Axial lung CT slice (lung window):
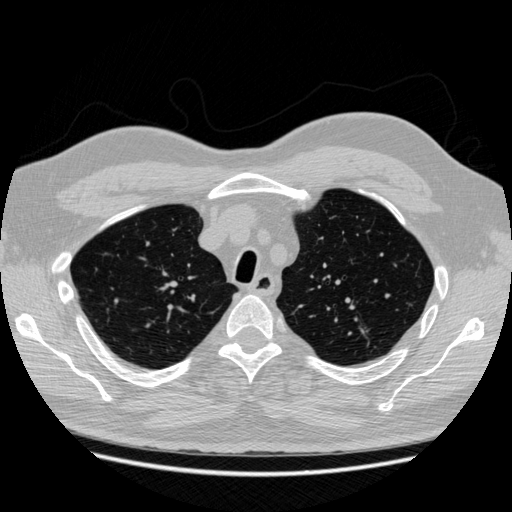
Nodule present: no